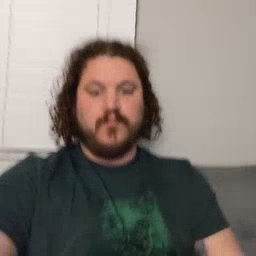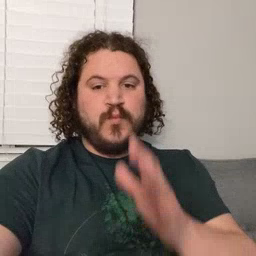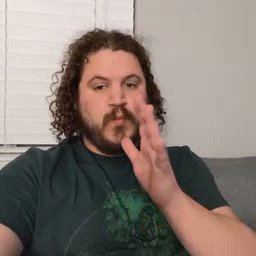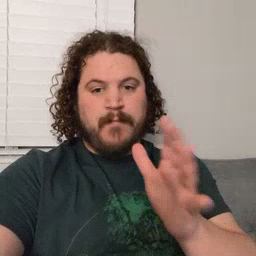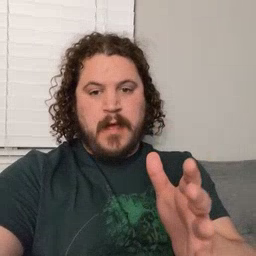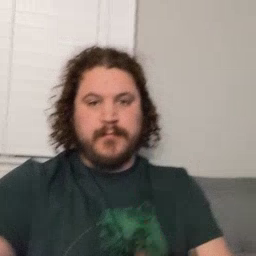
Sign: grandma